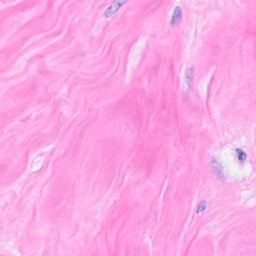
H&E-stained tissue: Breast